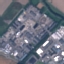
Land use / land cover class: Industrial